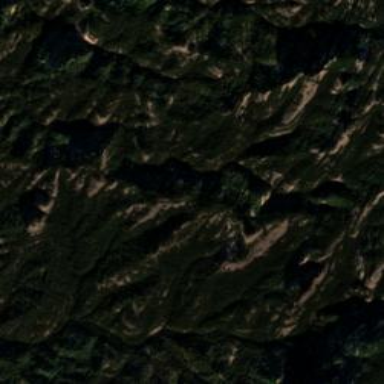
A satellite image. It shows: Natural ridge.